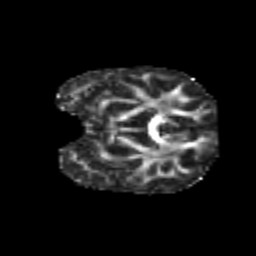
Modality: FA
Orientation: coronal
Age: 6
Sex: female
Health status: healthy